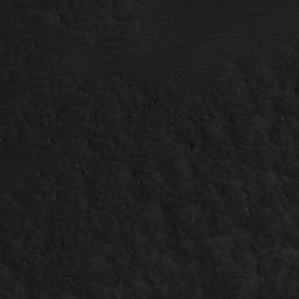
Label: non_frost